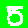
Digit: 5